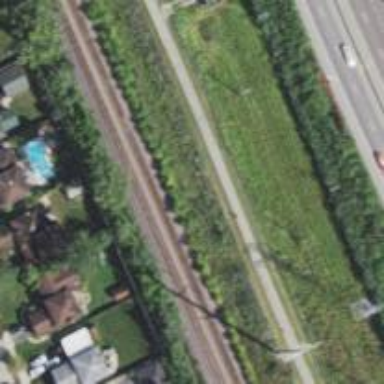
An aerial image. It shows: Asphalt cycleway beside abandoned railway.